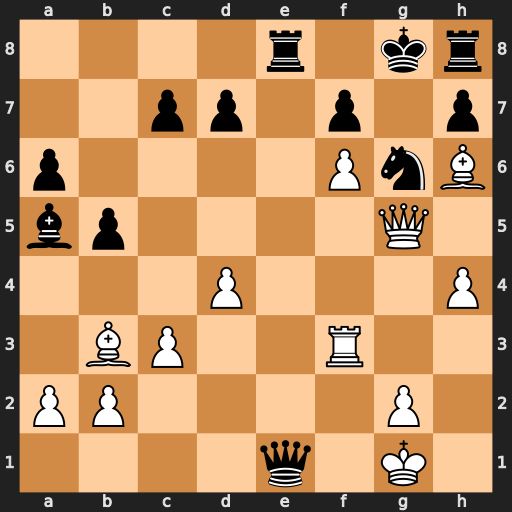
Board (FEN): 4r1kr/2pp1p1p/p4PnB/bp4Q1/3P3P/1BP2R2/PP4P1/4q1K1
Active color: w
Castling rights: -
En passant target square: -
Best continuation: Rf1 Qe4 Bd5 Qe3+ Qxe3